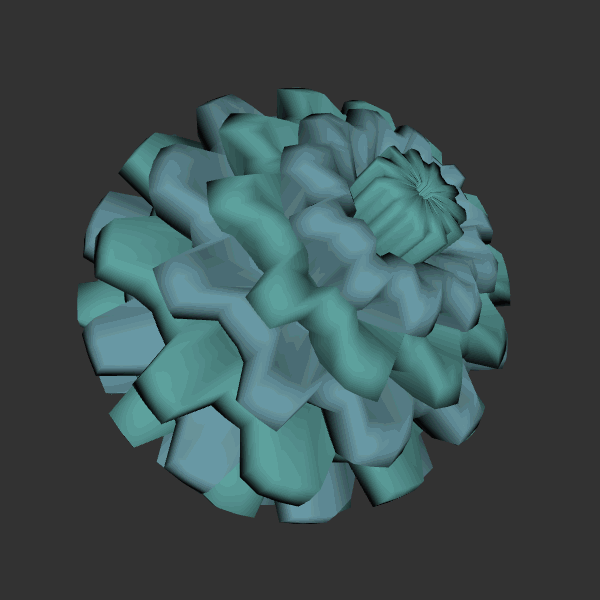
Background: dark